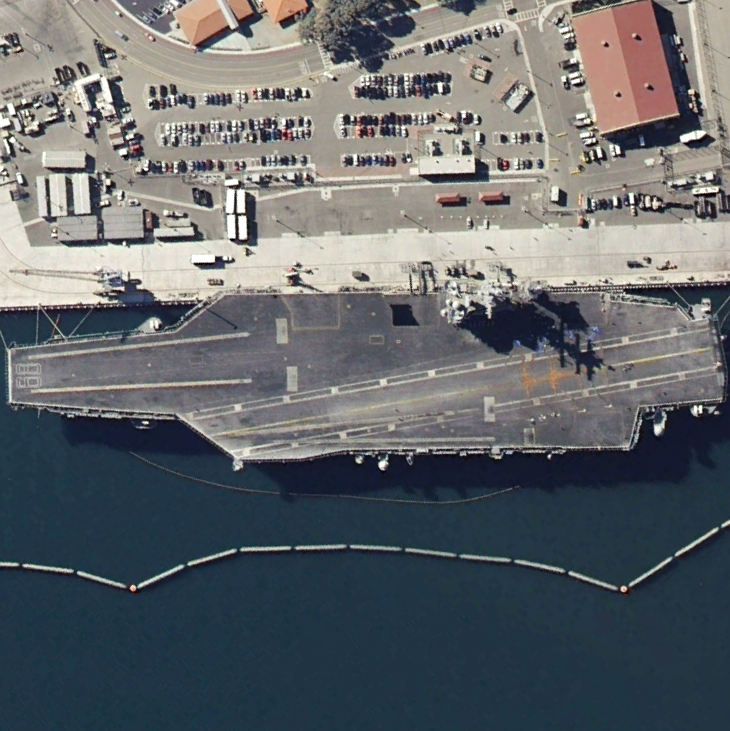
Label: aircraft_carrier